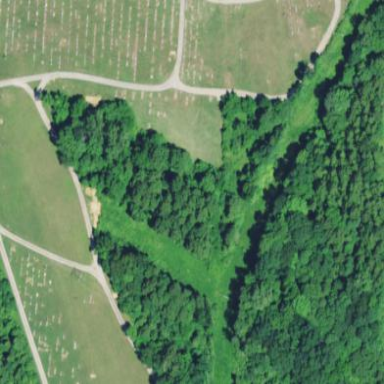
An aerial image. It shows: Graveyard.